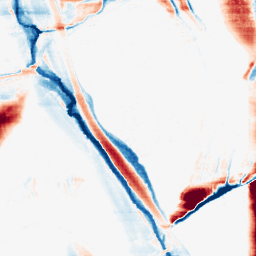
Category: morphological
Decomposition family: morphological_ellipse
Decomposition parameters: operation: average
width: 5
height: 50
Upsampling method: sinc_blackman
Upsampling parameters: scale: 8
kernel_size: 16
Upsampling scale: 8